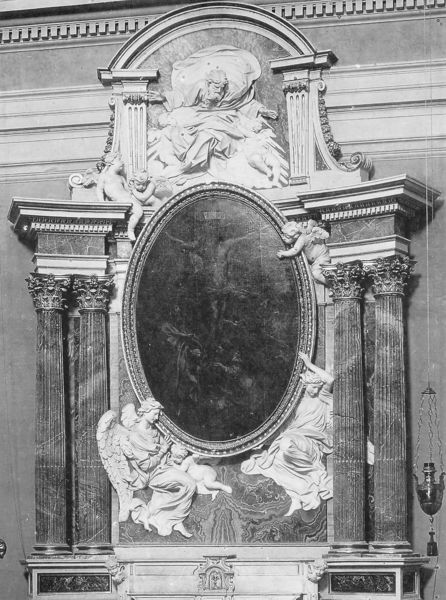
Titel: San Tommaso da Villanova, Trinität und Engel
Künstler: Giovanni Lorenzo Bernini
Standort: Rom, Castel Gandolfo (EU - I - Latium)
Schlagwörter: gott, weiß, marmor, säulen, wand, architektur, barock, rahmen, stein, kirche, vater, oval, rund, engel, putto, stuck, foto, fotografie, photographie, kreuz, schwarzweiss, altar, photo, jesus, kreuzigung, griechisch, weihrauchfass, putten, korinthisch, fotographie, römisch, korintjisch